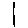
Label: line